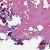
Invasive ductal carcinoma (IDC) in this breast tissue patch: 0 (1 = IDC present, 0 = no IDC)